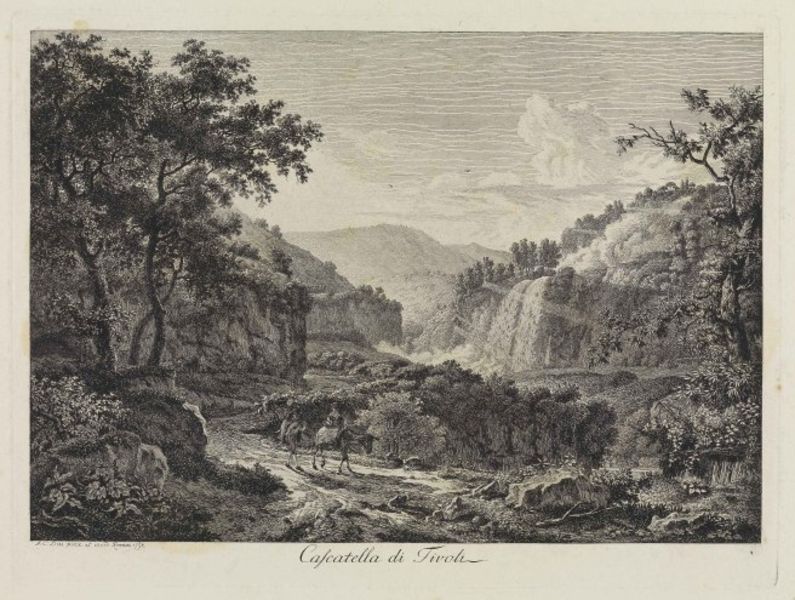
Titel: Landschaft bei Tivoli mit den Wasserfällen
Künstler: Albert Christoph Dies
Standort: Karlsruhe
Institution: Staatliche Kunsthalle Karlsruhe
Schlagwörter: baum, berg, blätter, felsen, himmel, mann, wasser, weiß, wolken, bäume, fluss, frauen, landschaft, menschen, äste, blumen, frau, grau, holz, licht, männer, schwarz, strasse, zeichnung, gras, tiere, weg, wolke, mensch, stein, steine, bild, signatur, bach, baumstamm, erde, ferne, hügel, natur, stamm, strauch, vögel, wolen, zweige, busch, büsche, gebüsch, pfad, sonne, sträucher, paar, personen, pflanzen, schön, tal, wald, wasserfall, esel, pferd, pferde, reiter, reiten, aussicht, schrift, wellen, italien, zwei, abhang, spuren, berge, fels, gebirge, hang, klippen, steilhang, grafik, graphik, vegetation, schlucht, idylle, fußgänger, romantik, querformat, lciht, foto, fotografie, antike, strahlen, wandern, wurzel, druck, druckgraphik, schwarz-weiß, radierung, stich, titel, kupfer, maultier, photo, reise, wanderer, fall, sonnenstrahlen, urwald, planzen, postkarte, kupferstich, tirol, reisende, waldweg, fotographie, durck, wildniss, wanderung, hotizont, beischrift, kaskade, regenwald, wanderschaft, felslandschaft, seriendruck, bäme, tivoli, bääume, gegend, begleiter, landshcaft, wasserfälle, pflanzuen, cafeatella di tirole, bleistiftzeichnung paysage reisebild natur, kupferstich schwarz weiß, plsnzen, pflsnzen, caseatella to tivole, cafeatella di tivoli, sträucher bäume